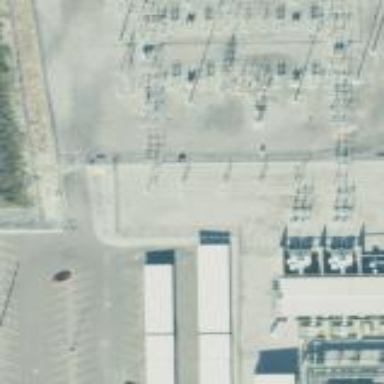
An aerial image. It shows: Industrial substation surrounded by fence.